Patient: sex M, age 80
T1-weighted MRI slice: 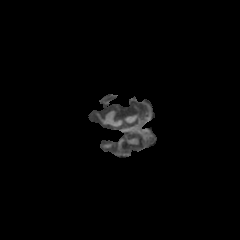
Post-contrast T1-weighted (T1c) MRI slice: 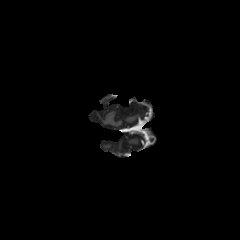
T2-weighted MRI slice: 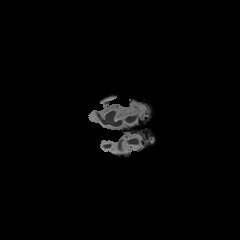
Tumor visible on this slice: no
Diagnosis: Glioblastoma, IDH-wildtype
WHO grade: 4